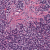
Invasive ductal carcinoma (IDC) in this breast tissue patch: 1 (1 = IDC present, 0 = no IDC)